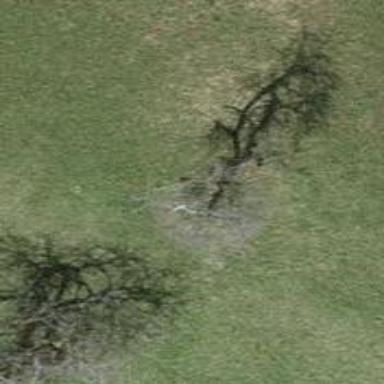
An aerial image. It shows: Urban tree adds touch of nature to the surroundings.